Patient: sex F, age 57
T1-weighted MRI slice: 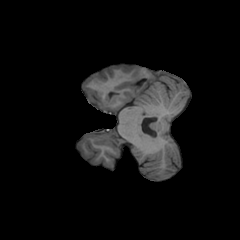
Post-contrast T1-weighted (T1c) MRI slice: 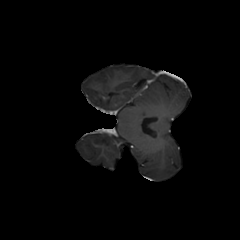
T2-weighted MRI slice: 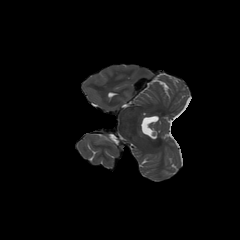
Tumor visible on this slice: no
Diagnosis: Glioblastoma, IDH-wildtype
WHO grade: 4